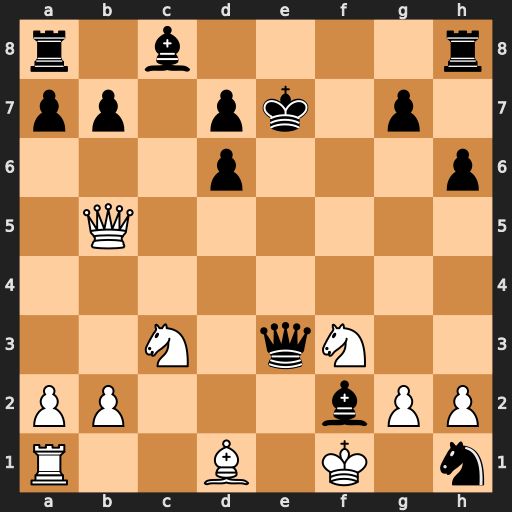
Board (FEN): r1b4r/pp1pk1p1/3p3p/1Q6/8/2N1qN2/PP3bPP/R2B1K1n
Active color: w
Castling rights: -
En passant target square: -
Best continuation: Nd5+ Kd8 Nxe3